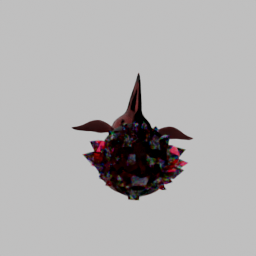
Label: animals